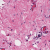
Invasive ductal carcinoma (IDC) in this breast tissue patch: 0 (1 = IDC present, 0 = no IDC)